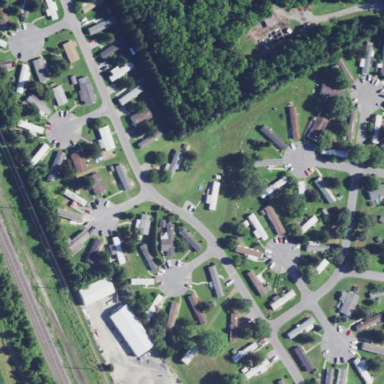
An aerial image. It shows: Residential area known as trailer park.